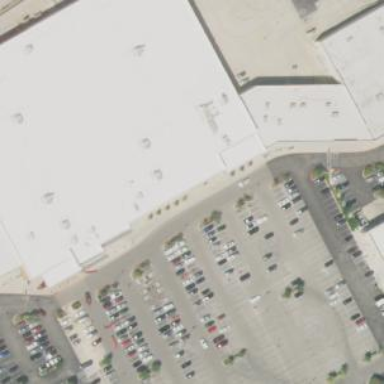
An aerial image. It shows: Retail building.